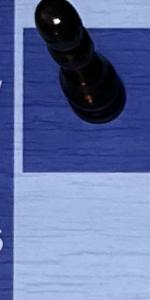
Label: Empty